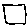
Label: square